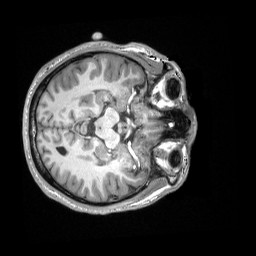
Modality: T1w
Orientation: axial
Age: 21
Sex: male
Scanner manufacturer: siemens
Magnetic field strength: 3 T
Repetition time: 2.3 s
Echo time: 0.00298 s